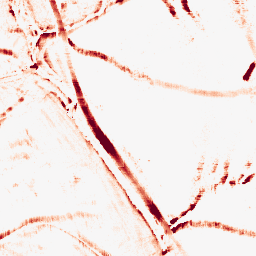
Category: morphological
Decomposition family: morphological_square
Decomposition parameters: operation: opening
size: 10
Upsampling method: lanczos
Upsampling parameters: scale: 8
Upsampling scale: 8